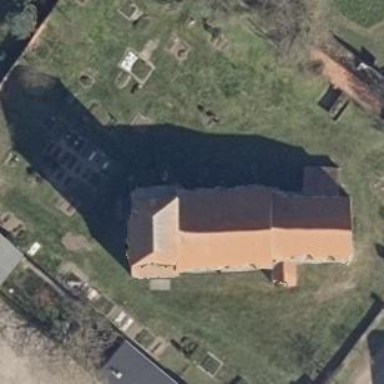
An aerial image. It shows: Graveyard.